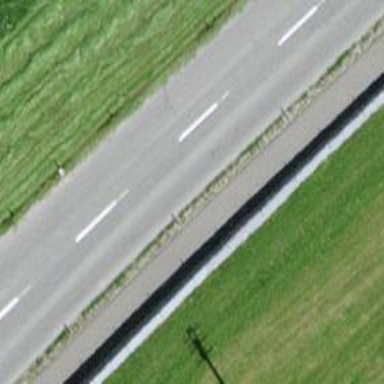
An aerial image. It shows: Asphalt road classified as tertiary.